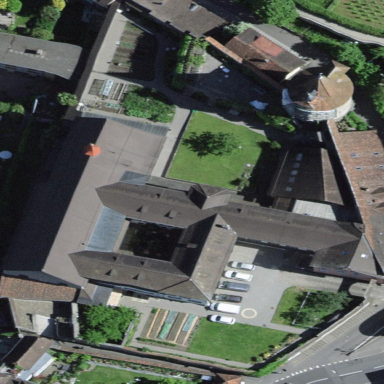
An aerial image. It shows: Monastery.